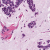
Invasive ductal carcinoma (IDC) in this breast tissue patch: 1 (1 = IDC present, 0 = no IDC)